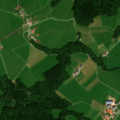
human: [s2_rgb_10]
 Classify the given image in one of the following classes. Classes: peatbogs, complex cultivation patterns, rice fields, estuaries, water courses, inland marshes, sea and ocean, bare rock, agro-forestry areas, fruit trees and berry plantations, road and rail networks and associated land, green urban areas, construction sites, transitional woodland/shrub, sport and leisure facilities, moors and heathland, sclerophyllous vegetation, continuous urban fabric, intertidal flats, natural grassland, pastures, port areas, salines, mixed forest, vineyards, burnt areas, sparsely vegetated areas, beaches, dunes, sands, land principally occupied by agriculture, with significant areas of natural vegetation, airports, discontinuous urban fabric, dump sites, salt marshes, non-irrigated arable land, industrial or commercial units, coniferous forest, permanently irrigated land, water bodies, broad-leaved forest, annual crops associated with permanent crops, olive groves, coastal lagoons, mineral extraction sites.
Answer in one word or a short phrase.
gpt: pastures, mixed forest